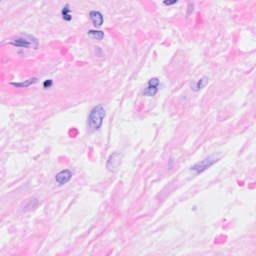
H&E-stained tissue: Breast